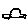
Label: car